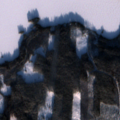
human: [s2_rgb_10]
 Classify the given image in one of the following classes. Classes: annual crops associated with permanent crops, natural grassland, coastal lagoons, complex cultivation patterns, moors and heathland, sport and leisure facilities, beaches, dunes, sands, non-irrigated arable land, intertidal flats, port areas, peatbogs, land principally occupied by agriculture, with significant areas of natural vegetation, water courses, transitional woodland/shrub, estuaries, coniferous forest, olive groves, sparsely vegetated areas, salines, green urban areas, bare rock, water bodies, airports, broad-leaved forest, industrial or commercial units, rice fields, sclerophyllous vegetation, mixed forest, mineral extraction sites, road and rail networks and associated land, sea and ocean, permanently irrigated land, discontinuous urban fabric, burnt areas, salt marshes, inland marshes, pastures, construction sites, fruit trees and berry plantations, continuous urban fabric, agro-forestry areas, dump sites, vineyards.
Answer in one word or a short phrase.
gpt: coniferous forest, mixed forest, water bodies